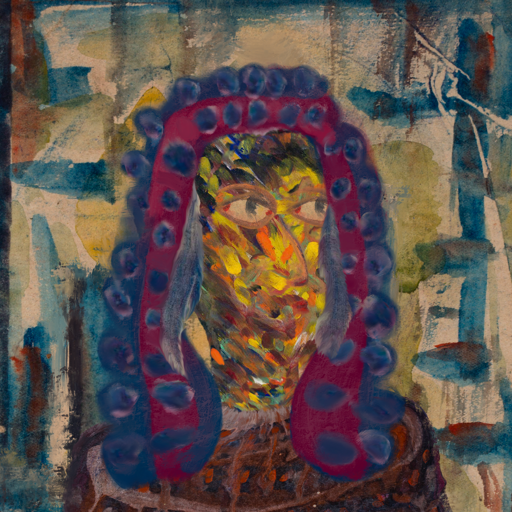
Background: Orphan, Head And Neck Side: An_Impression, Face Side: GypsyMother, Bust: Hypocrite, Hair Side: Hill_Girl, Head Accessory: Blank, Second Necklace: Blank, Necklace: Blank, Baby: Blank